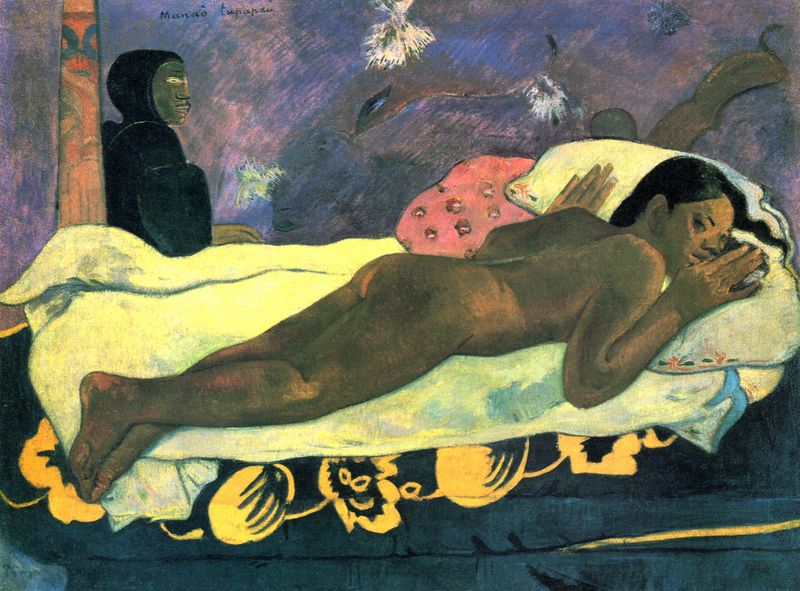
Titel: Der Geist der Toten wacht (Manao Tupapau)
Künstler: Paul Gauguin
Standort: Buffalo (New York)
Institution: Albright-Knox Art Gallery
Schlagwörter: akt, blau, dunkel, feder, gemälde, hand, haut, himmel, kopf, körper, mann, nackt, schlaf, umhang, weiß, frauen, gelb, grün, menschen, mädchen, sitzen, blume, blumen, braun, frau, haar, hintergrund, mund, nacht, nase, rücken, schwarz, säule, blick, blüten, rot, expressionismus, malerei, muster, ornament, arm, arme, augen, diener, dienerin, federn, gesicht, mensch, stehen, tod, hände, portrait, signatur, öl, auge, haare, kutte, mantel, stehend, decke, kind, rosa, beine, farbig, füße, hintern, ruhe, liegen, schlafend, stab, moderne, berge, lila, naiv, angst, hands, kissen, oil, pillow, pillows, black, dark, face, nabi, painting, woman, yellow, homme, symbolisme, goya, bed, bett, bettdecke, blanket, pink, sheet, brown, bauch, laken, nackte, warten, erotik, liegend, matratze, gestalt, bemalt, pfosten, gauguin, schwarze, südsee, hautfarbe, diwan, fuss, arsch, schönheit, sex, schraffur, noir, scharz, quer, leinwand, liege, blumenornament, bettzeug, verführung, dunkelhäutig, angewinkelt, gaugin, flesh, naked, nude, skin, background, girl, young, wächter, nackte frau, venus, eyes, feet, night, femme, mort, purple, devil, ungeheuer, fleur, satan, statue, kaputze, überkreuzt, kapuze, lacken, unschuld, art, back, foot, watch, paul gauguin, tahiti, headscarf, nue, schleichen, couche, lying, fru, noire, dream, lit, erotisme, allongée, thailand, ebony, sofa, mulattin, gemacht, olympia, naackt, allongé, gevatter tod, negrein, hood, po, nu, betttdecke, schlafen, bude, fauvism, coussin, laying, buttocks, 1892, hooded, gagain, gogain, manao, nightfall, couchée, teen, uu, bedpost, splayed, sunbathing, gesäß, phillow, manao tupapau, tupapau, fauvisme